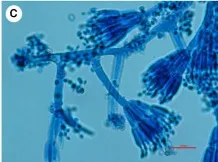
Penicillium digitatum was cultured for fungi in Sabouraud agar medium in a BALF sample at 28 C. (A-C) Positive colonies were cultured and stained with a lactophenol cotton blue staining solution. Under the microscope, the colonies showed a range of branching patterns, from simple to complex. The conidiophores had undergone multiple branchings and produced several rounds of symmetrical or asymmetrical small branches resembling brooms.
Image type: radiology (ct)